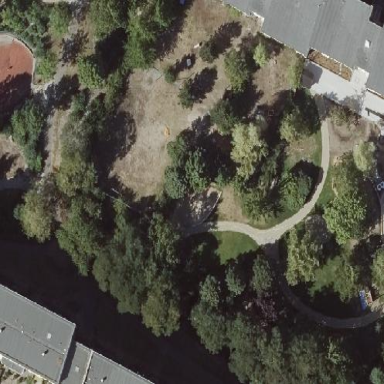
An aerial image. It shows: Park.